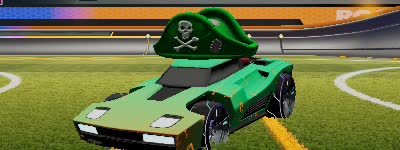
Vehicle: breakout